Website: apple
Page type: customer-info-address
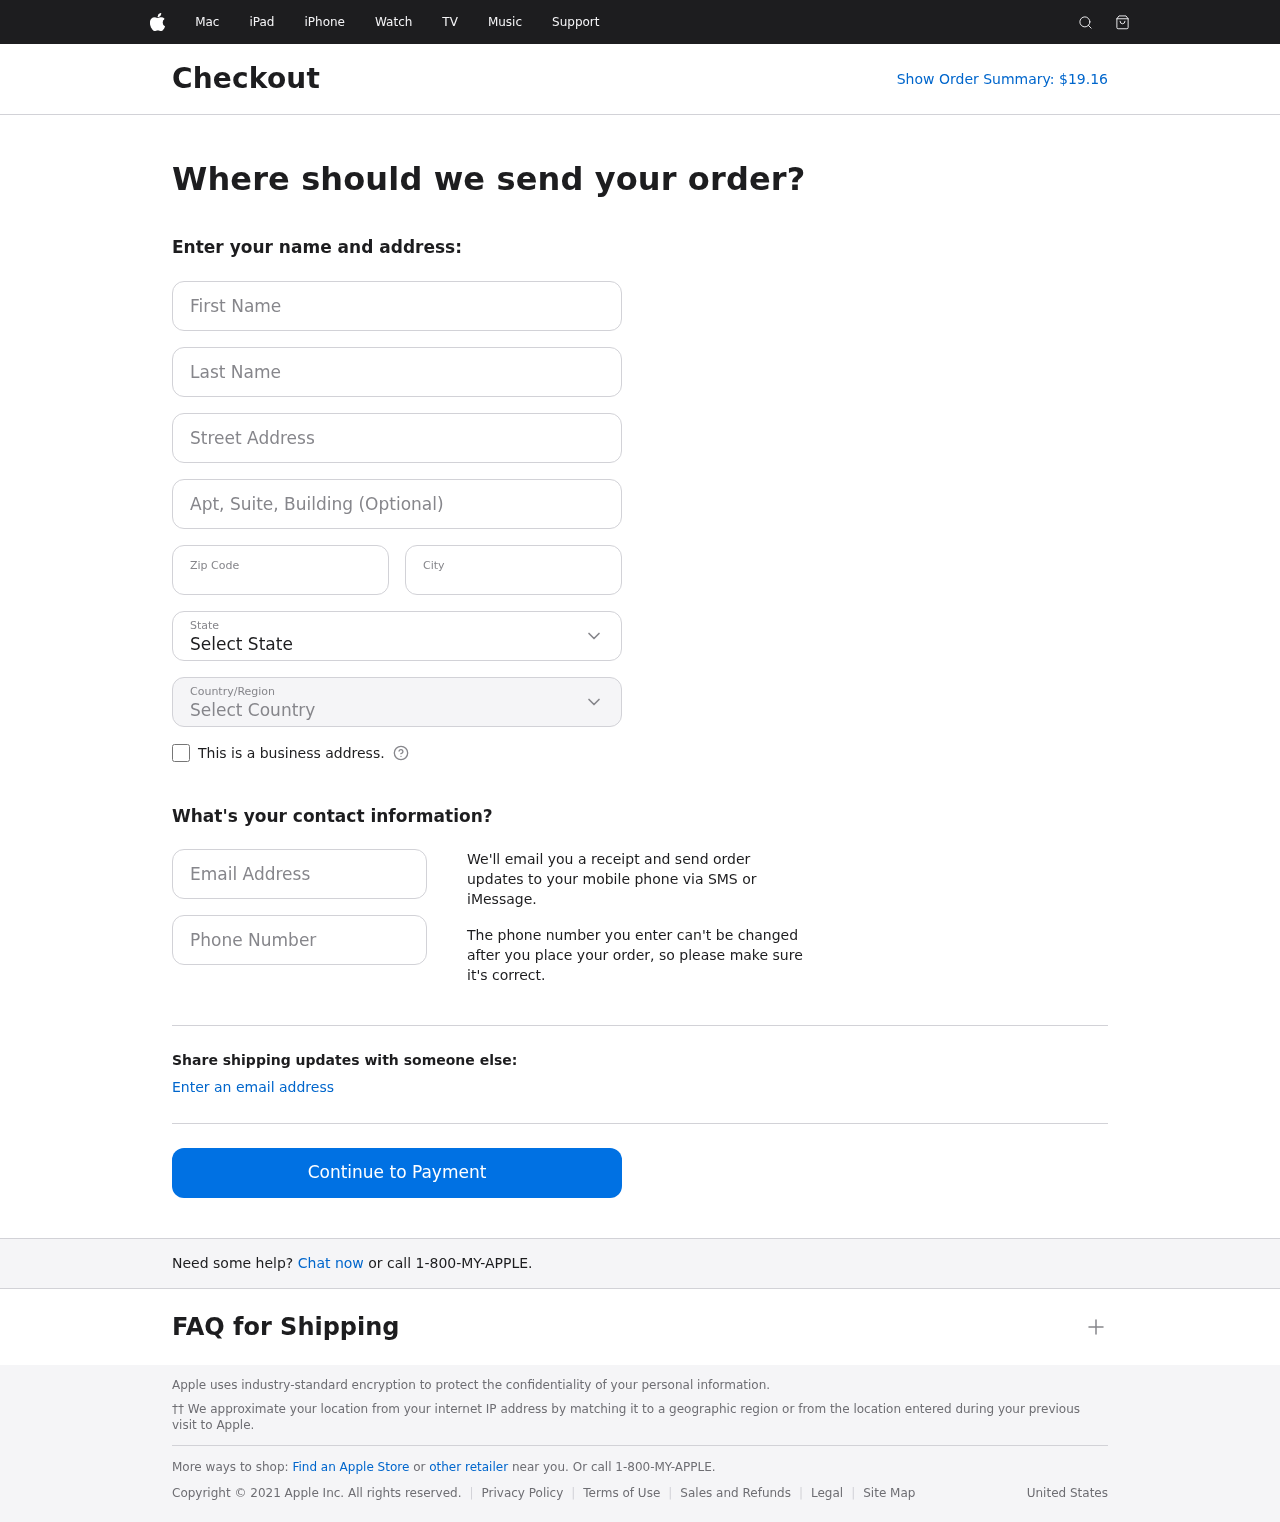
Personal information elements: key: PII_CITY
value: Tammyfurt
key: PII_COUNTRY
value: United States
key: PII_EMAIL
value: steven.garcia@yahoo.com
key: PII_FIRSTNAME
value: Steven
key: PII_LASTNAME
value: Garcia
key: PII_PHONE
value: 3385073387
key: PII_POSTCODE
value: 81607
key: PII_STATE
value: South Carolina
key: PII_STREET
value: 239 Torres Mission Apt. 017
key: PII_STREET2
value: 09976 Hailey Trace Apt. 035
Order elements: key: ORDER_TOTAL
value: Show Order Summary: $19.16